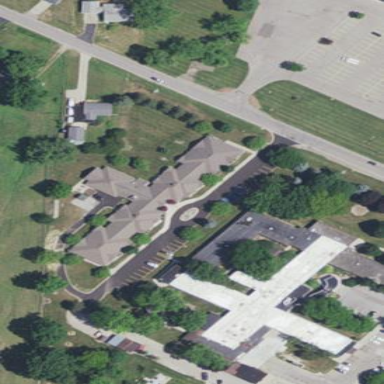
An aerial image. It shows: Nursing home building.